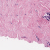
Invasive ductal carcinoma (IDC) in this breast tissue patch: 0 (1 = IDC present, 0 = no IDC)